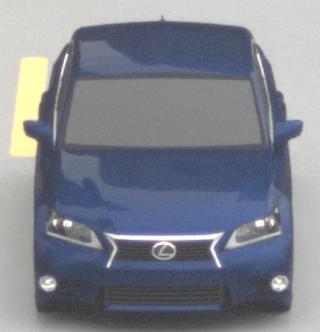
Make: Lexus
Model: GS 250
Detailed model: GS (L10)
Model produced from: 2012/06
Model produced until: 2013/12
Doors: 4
Color: blue
Road condition: wet road
Daytime: morning or afternoon
Contrast: low contrast